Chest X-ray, AP view. Patient: 56 years old, sex M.
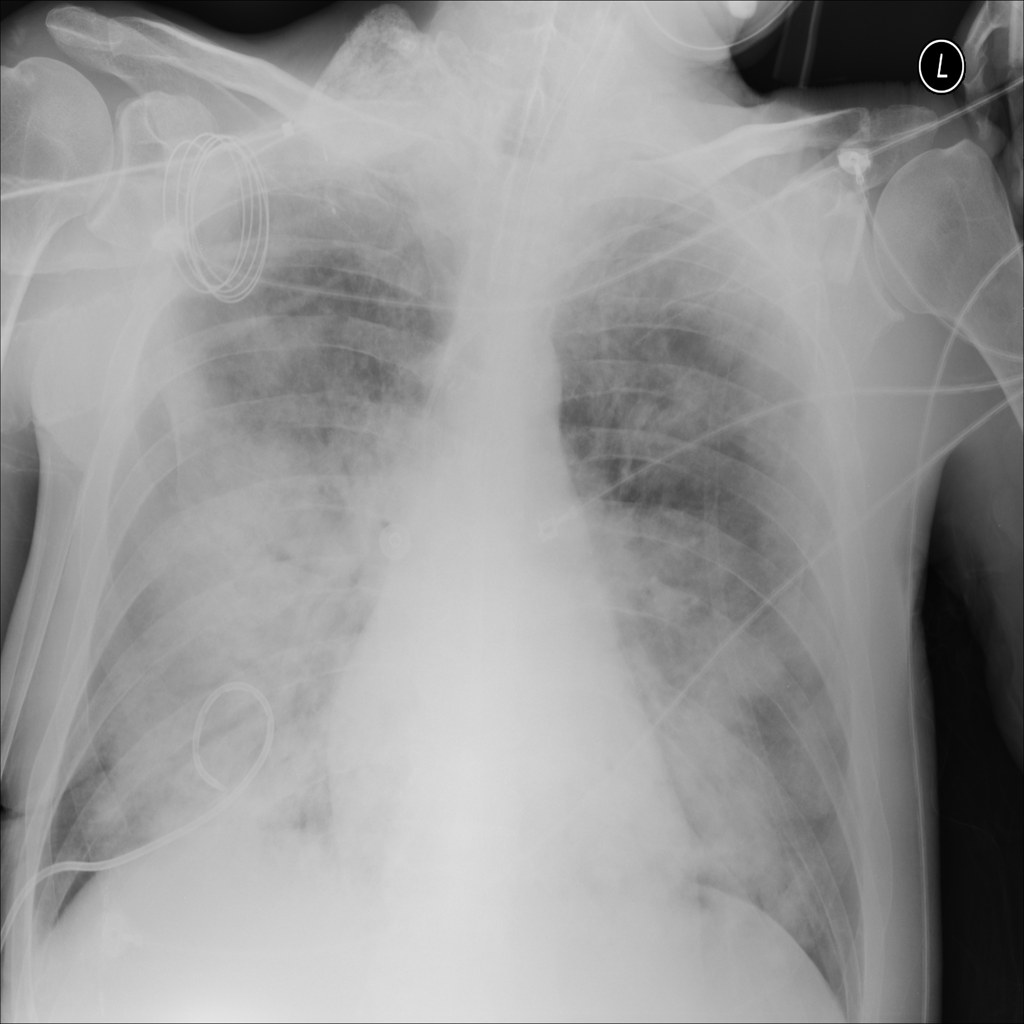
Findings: Infiltration